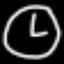
Label: clock